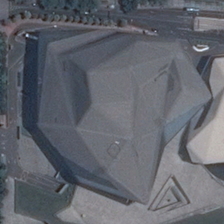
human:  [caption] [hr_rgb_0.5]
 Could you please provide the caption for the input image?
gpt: an black irregular center is at the corner of a neighborhood .

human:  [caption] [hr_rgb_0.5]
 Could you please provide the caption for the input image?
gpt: we can see an irregular shaped dark grey center surrounded by roads .

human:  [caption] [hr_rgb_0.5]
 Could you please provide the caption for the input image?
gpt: at the corner of two crossed roads  there are a irregular shaped lawn and two irregular shaped buildings whose color are black and white respectively .

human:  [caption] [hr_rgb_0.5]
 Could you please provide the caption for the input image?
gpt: at the corner of two crossed roads  there are a irregular shaped lawn and two irregular shaped buildings whose color are black and white respectively .

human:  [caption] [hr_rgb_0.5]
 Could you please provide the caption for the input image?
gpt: a gray black center building is near two roads with some green trees in two sides .